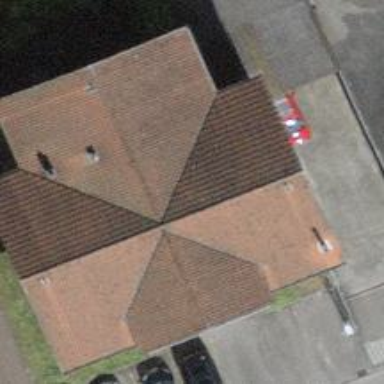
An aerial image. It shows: Building with tile roof.